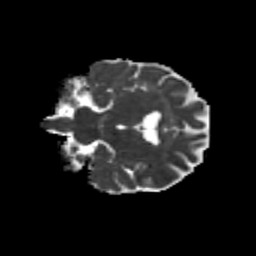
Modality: MD
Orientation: coronal
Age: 45
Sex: male
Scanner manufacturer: siemens
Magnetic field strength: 3 T
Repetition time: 8.6 s
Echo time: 0.095 s